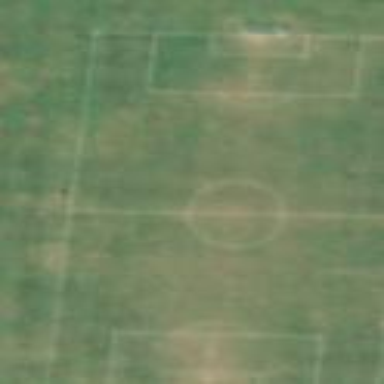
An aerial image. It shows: Soccer pitch designated for leisure and sports activities.